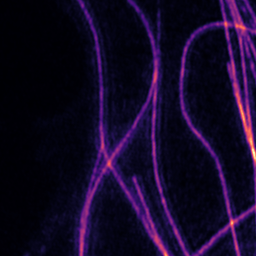
Label: Super-resolution Microtubules image